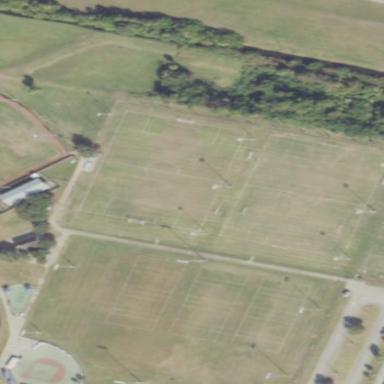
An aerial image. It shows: Multi-sport pitch on leisure land.